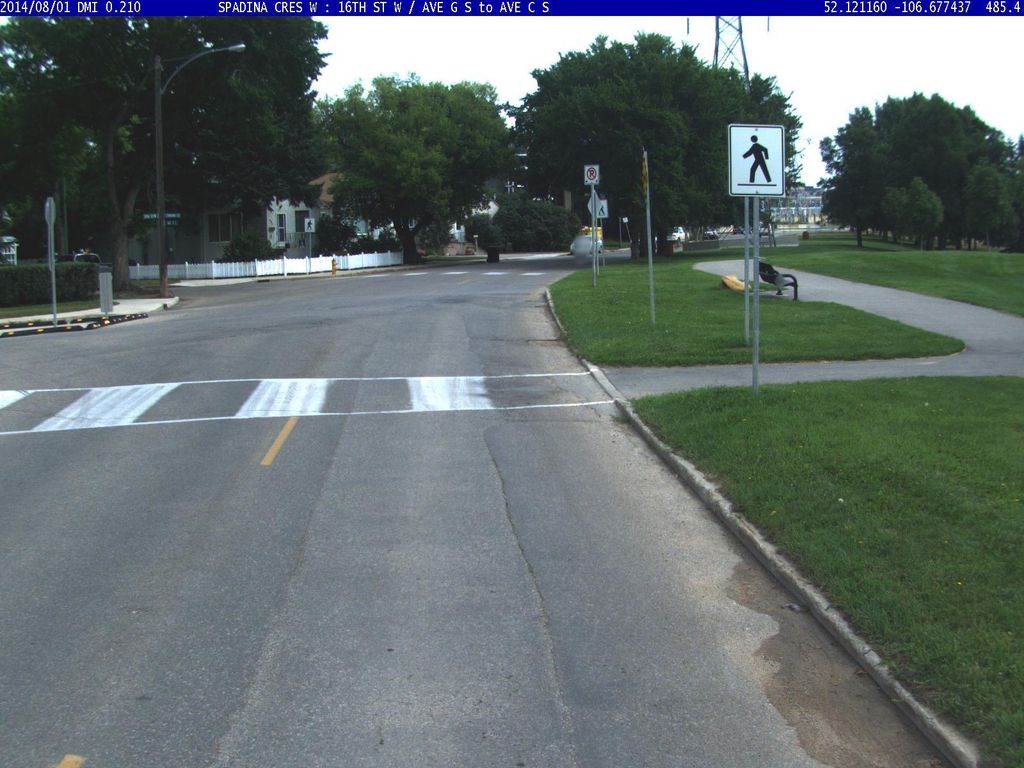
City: saskatoon